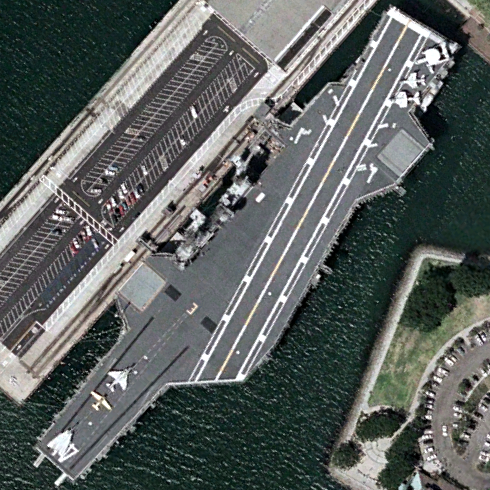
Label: aircraft_carrier